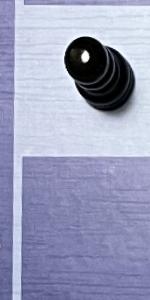
Label: Empty